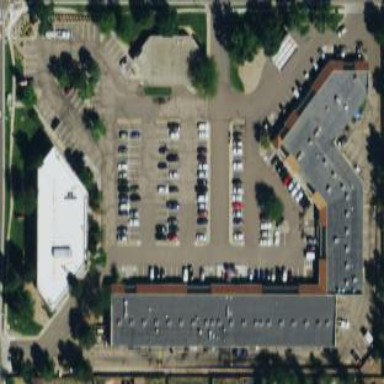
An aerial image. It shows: Commercial area.